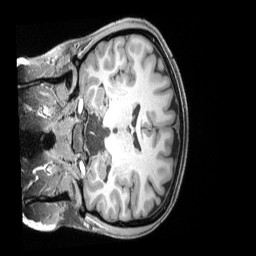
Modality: T1w
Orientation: coronal
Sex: female
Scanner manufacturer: siemens
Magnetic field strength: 3 T
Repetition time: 2.4 s
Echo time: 0.00222 s